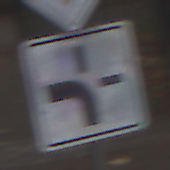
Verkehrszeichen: VerlaufVorfahrtsstrasse1
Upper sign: Vorfahrtsstrasse
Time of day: MorningAfternoon
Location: Outdoor (Urban)
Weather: Overcast
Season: NotSpecified
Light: Natural